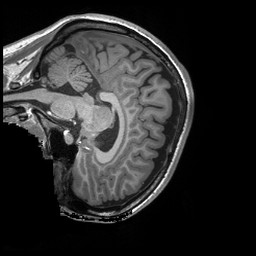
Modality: T1w
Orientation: sagittal
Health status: ill
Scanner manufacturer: siemens
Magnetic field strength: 3 T
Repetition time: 2.3 s
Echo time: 0.00243 s